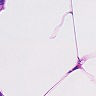
Metastatic tissue present: no